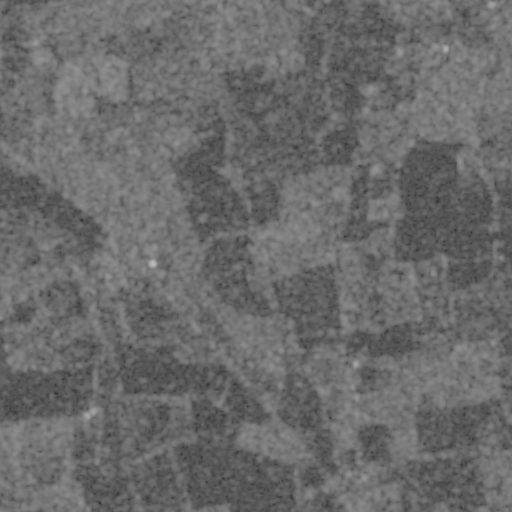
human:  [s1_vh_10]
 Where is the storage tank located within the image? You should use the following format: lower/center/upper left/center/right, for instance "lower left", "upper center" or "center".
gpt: The storage tank is located in the upper right of the image.
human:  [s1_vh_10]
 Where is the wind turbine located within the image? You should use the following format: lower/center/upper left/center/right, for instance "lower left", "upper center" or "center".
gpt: The wind turbine is located in the center right of the image.
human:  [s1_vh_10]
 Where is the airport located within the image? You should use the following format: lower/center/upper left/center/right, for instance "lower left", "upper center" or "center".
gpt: There is no airport in the image.

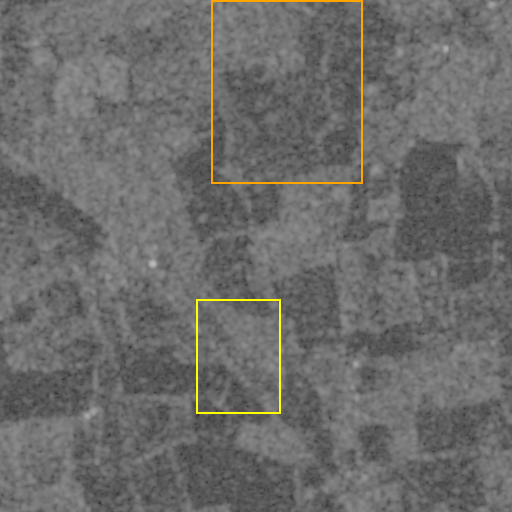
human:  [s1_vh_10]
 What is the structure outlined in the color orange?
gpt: The structure outlined in orange is a crop field.
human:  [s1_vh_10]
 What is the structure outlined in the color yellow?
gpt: The structure outlined in yellow is a solar farm.
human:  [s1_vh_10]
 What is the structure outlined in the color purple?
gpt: There is no purple outline.